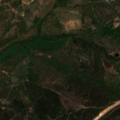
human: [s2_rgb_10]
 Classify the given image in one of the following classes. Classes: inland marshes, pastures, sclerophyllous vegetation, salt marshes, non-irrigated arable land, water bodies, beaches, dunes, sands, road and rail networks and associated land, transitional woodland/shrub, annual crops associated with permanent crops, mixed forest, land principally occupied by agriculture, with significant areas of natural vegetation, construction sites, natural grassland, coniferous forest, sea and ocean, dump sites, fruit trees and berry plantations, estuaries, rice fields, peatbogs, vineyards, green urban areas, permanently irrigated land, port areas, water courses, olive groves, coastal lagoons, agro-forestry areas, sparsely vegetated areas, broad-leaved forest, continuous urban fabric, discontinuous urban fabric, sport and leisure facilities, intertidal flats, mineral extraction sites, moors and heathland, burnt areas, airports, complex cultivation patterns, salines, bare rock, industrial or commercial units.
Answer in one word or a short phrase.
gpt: continuous urban fabric